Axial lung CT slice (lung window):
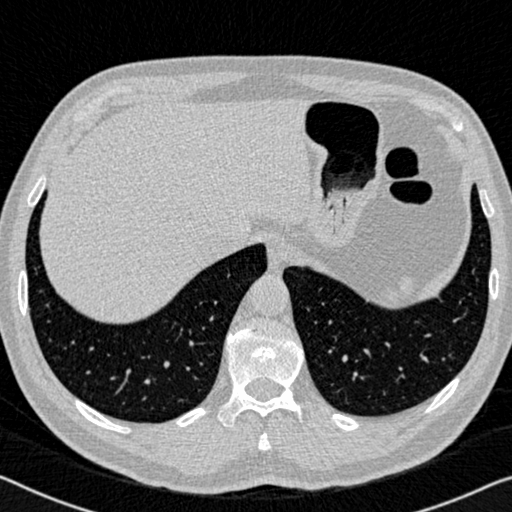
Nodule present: no